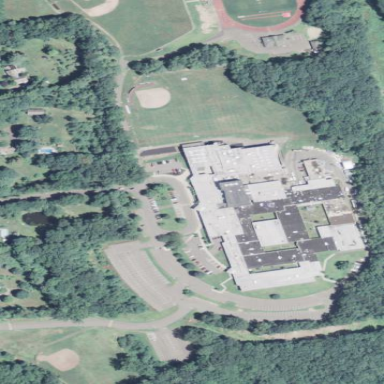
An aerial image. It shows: School.